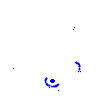
Particle: proton